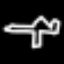
Label: airplane